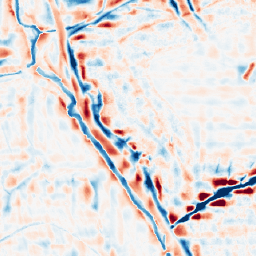
Category: wavelet
Decomposition family: wavelet_reverse_biorthogonal
Decomposition parameters: wavelet: rbio1.3
level: 4
Upsampling method: area
Upsampling parameters: scale: 2
Upsampling scale: 2